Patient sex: M
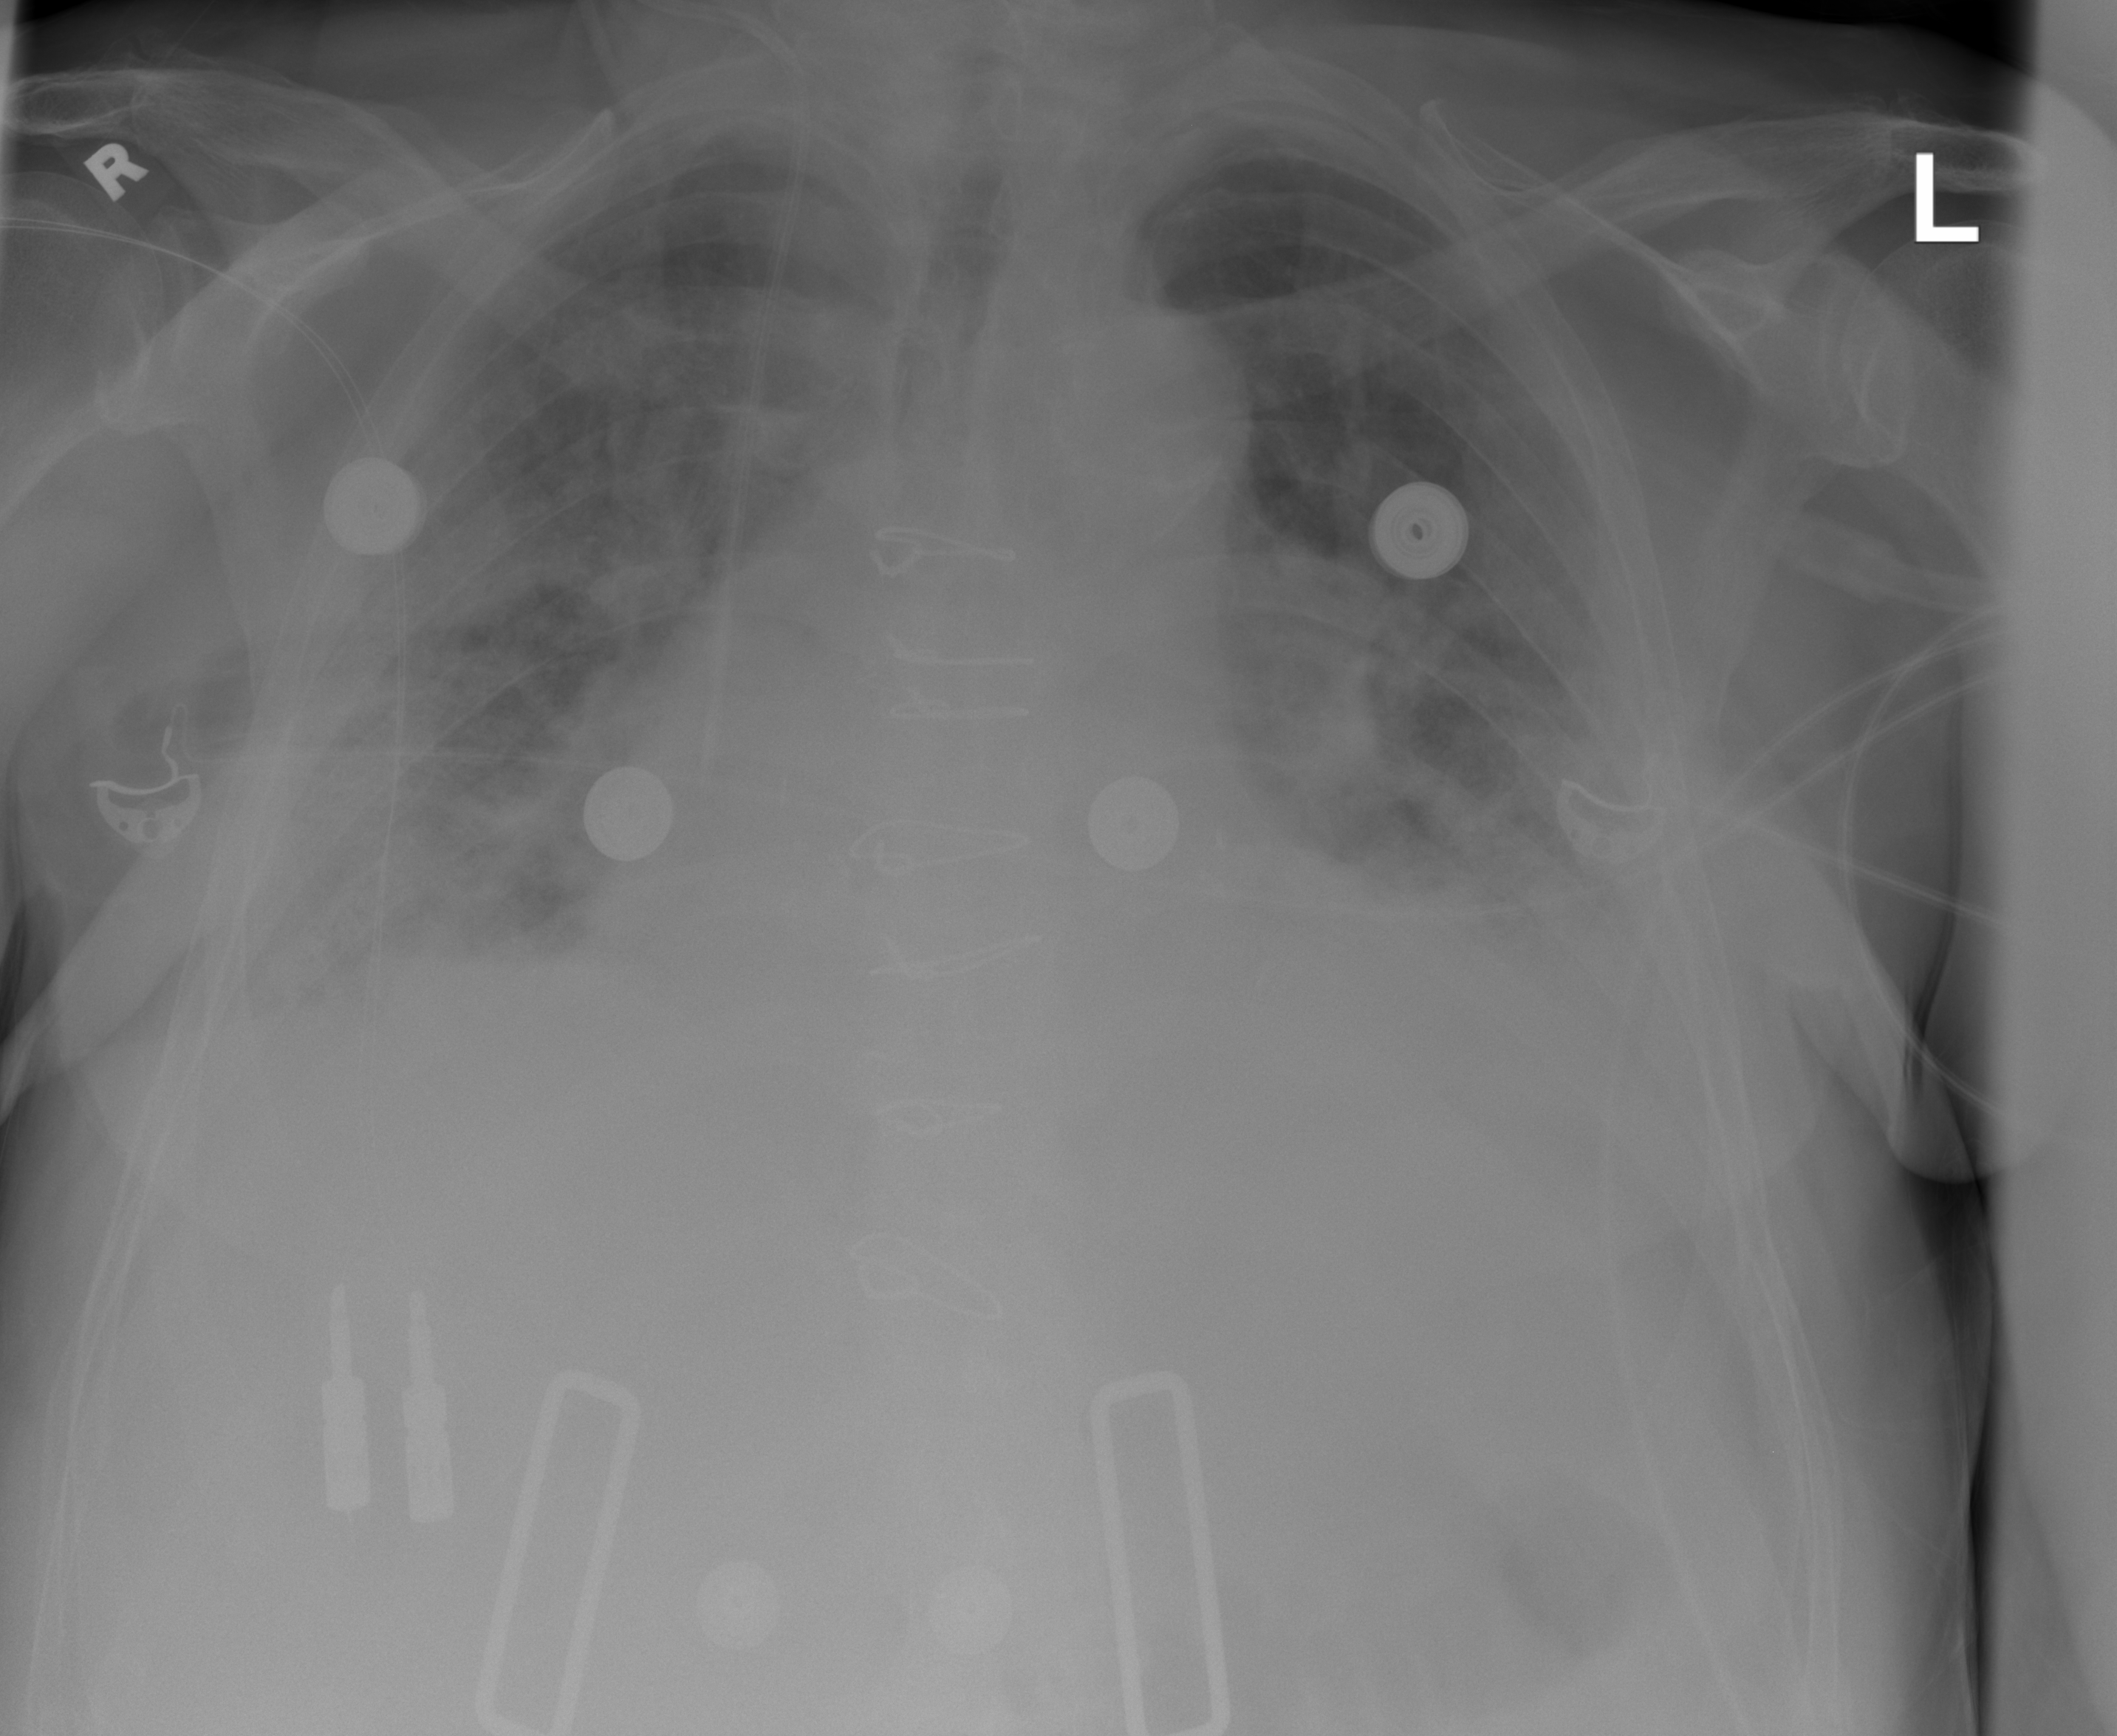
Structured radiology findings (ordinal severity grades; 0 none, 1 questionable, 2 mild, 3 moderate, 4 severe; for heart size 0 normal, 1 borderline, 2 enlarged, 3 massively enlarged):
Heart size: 2
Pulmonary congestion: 3
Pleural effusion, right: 2
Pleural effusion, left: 2
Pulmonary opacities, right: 2
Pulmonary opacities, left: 2
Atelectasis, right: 2
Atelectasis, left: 2